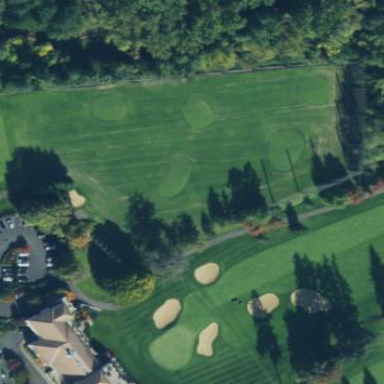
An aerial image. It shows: Grassy area designated for driving range golf.